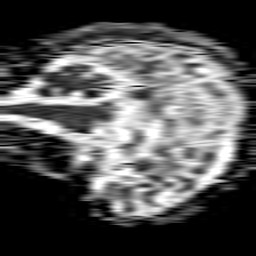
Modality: ADC
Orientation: sagittal
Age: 65
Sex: female
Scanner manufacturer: philips
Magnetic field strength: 1.5 T
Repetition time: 4.6 s
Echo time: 0.08517 s